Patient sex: M
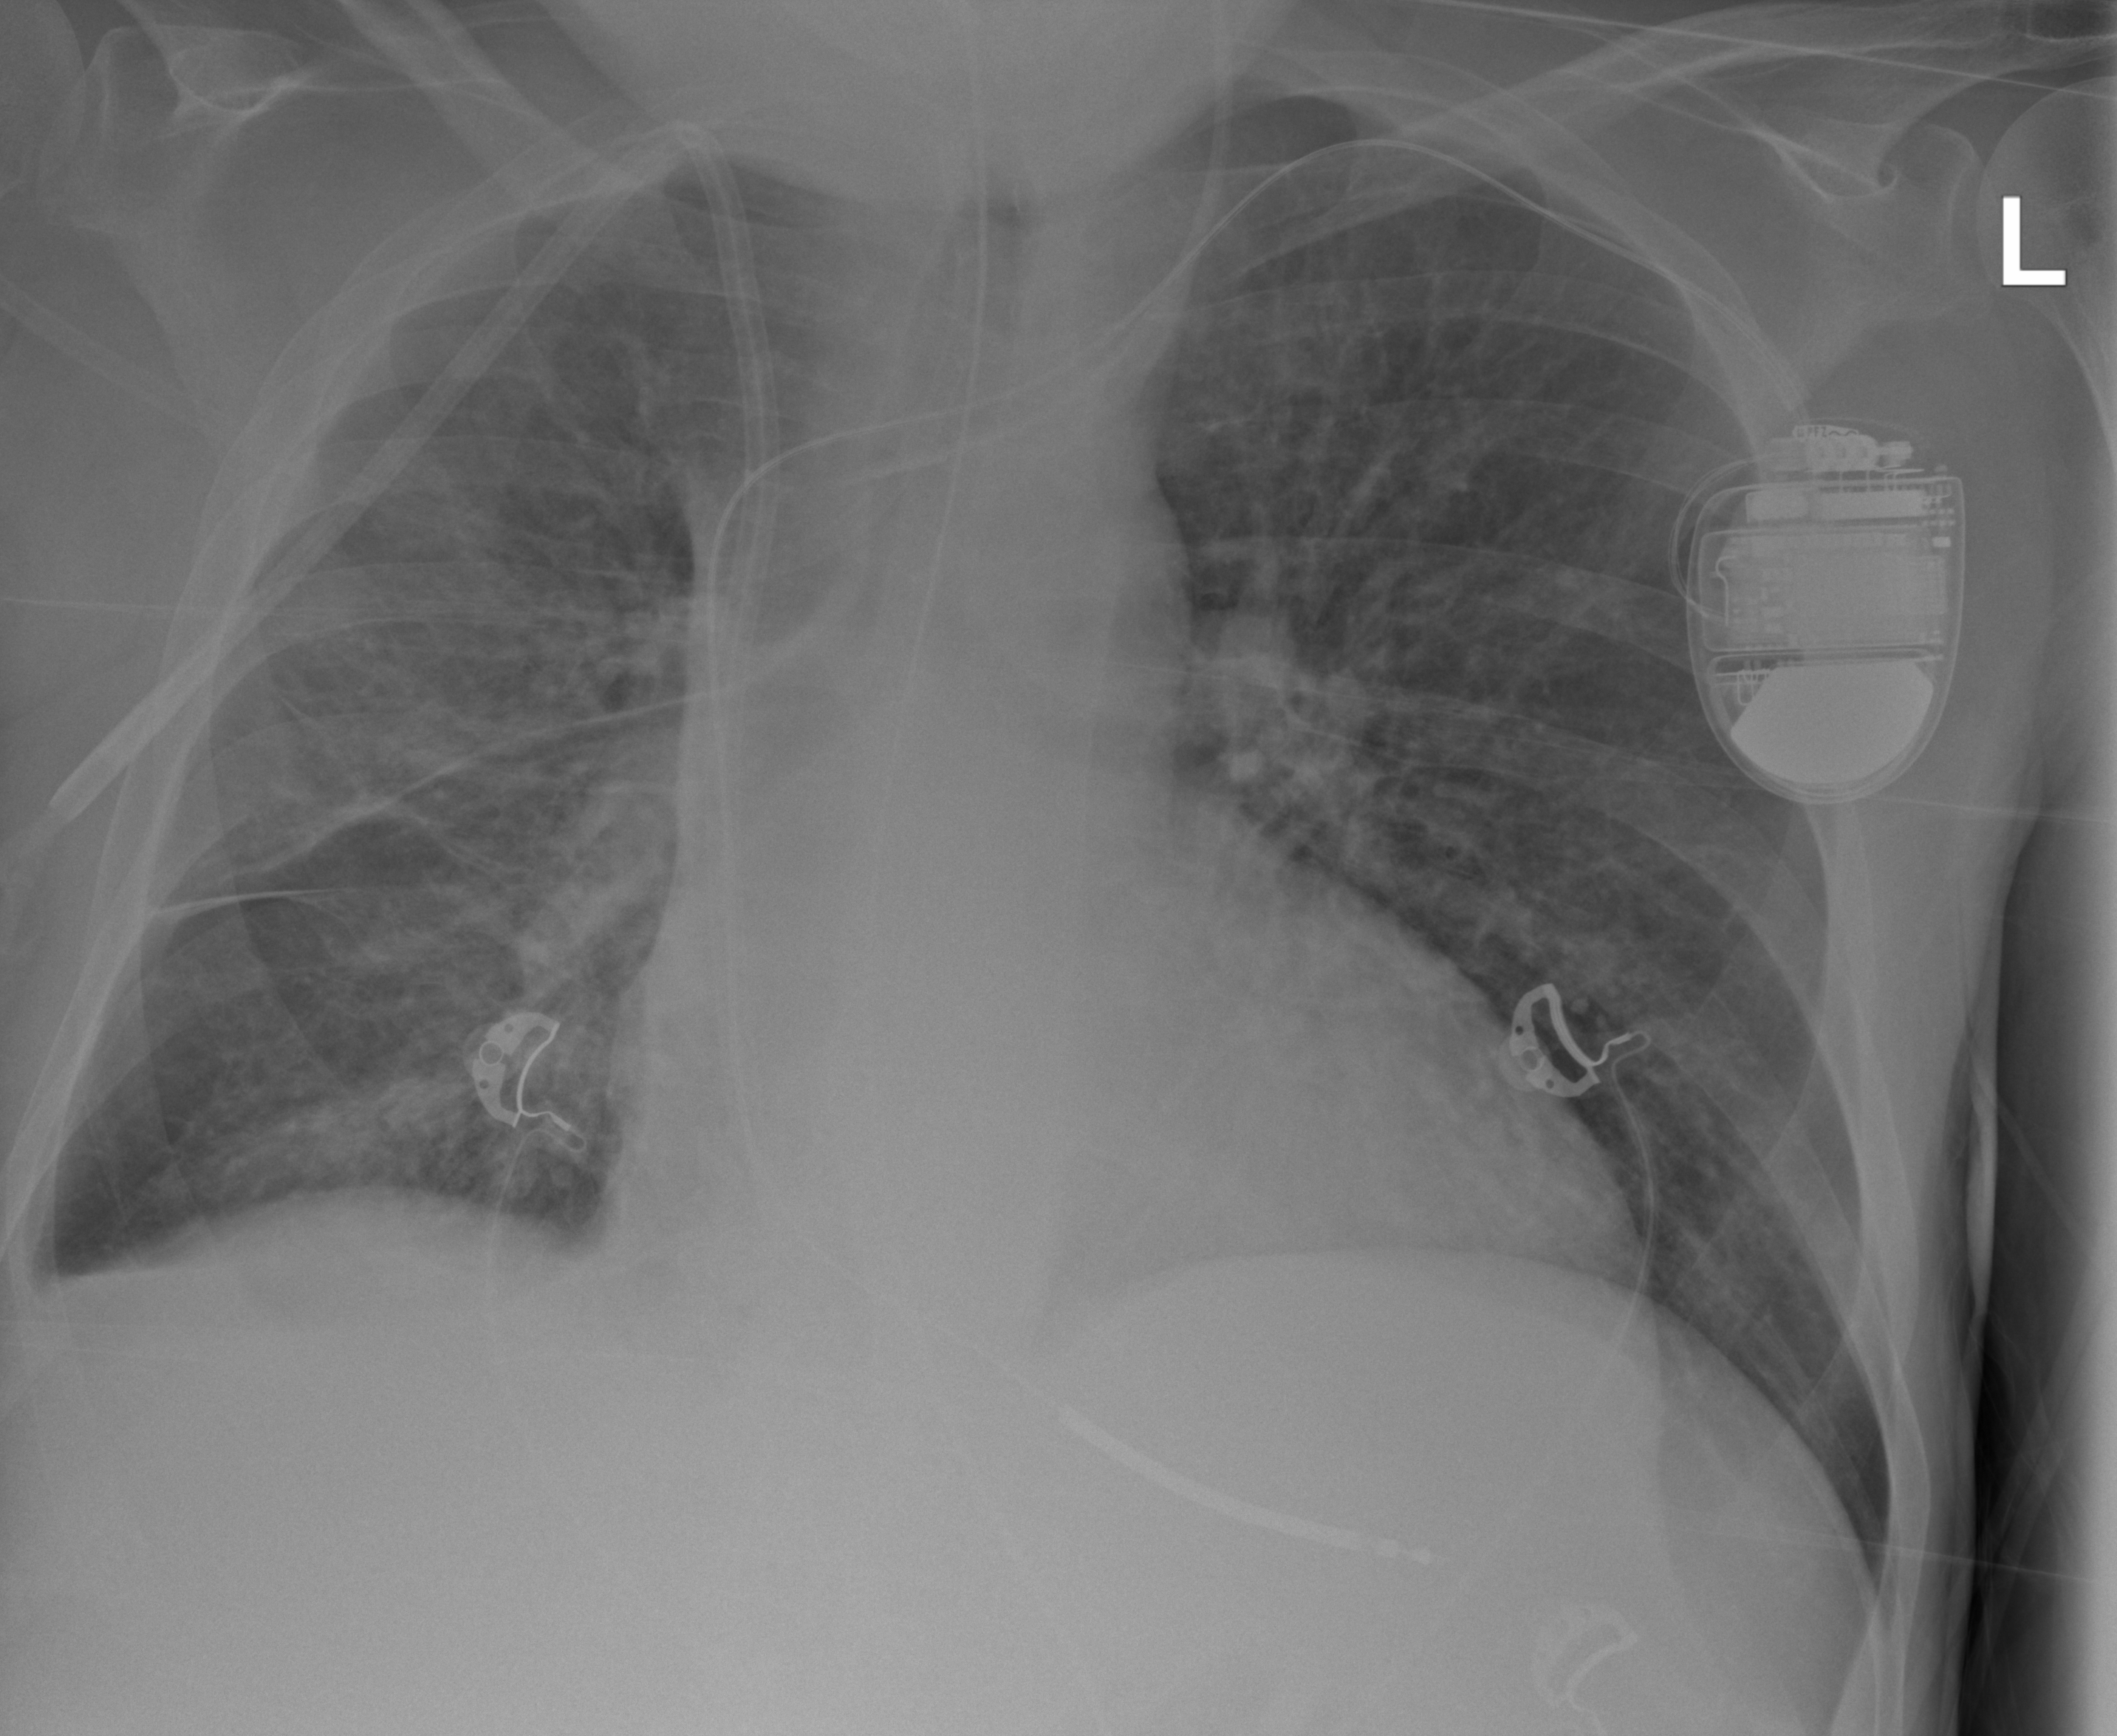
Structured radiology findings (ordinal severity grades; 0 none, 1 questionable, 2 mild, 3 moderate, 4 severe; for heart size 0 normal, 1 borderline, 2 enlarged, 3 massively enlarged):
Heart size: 2
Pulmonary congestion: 2
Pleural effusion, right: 2
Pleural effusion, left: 0
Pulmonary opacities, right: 3
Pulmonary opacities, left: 2
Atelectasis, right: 2
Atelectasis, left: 2